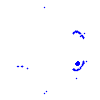
Particle: proton